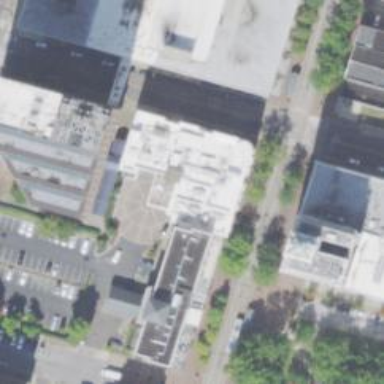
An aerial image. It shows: Part of building.